Question: I have a fairly simply computation I need to do, but I cannot figure out how to do it in a way that is even close to efficient. I have a large nxn matrix, and I need to compute the following:

I'm still fairly inexperienced at coding, and so the only way that comes to my mind is to do the straightforward thing and use 3 for loops to move across the indexes:
'''
sum=0
for(i in 1:n)
{
for(j in 1:n)
{
for(k in 1:n)
{
sum = sum + A[i,j]*A[j,k]
}
}
}
'''
Needless to say, for any decent size matrix this takes forever to run. I know there must be a better, more efficient way to do this, but I cannot figure it out.
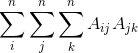
Answer: If you don't consider the 'k' and 'i' sums, you can realise that you are just doing the matrix product of 'A' with itself. Such product in R is obtained through the '%*%' operator. After calculating this matrix, you just need to sum all the elements together:
'''
sum(A %*% A)
'''
should give the result you are seeking.